Question: I am not considering SQL injections as of now will do it once i am done with this problem
The problem i have is when i am trying to insert data on the server through AsyncTask the values are inserted twice. I tried using counter to check whether the AsyncTask is called twice or not but the value is " 1 ".
// This is My Class file
'''
public class Add extends Activity implements OnItemSelectedListener {
String picturePath;
final String fontPath1 = "fonts/COPRGTB.TTF";
int cnt=0;
// --------------------------------------------
private static int RESULT_LOAD_IMAGE = 1;
private static final int PICK_FROM_GALLERY = 2;
int CAMERA_PIC_REQUEST = 1337;
String SD_CARD_IMAGE_PATH = null;
Bitmap thumbnail = null;
private static final int OG = 4;
Cursor cursor;
private static final int CAMERA_IMAGE_CAPTURE = 0;
Uri u;
// int z=0;
String z = null;
byte b[];
String largeImagePath = "";
Uri uriLargeImage;
Uri uriThumbnailImage;
Cursor myCursor, cursor1;
int flagg = 0;
// --------------------------------------------
String FILENAME = "http://animsinc.com/test.php";
// NAME = "http://animsinc.com/upload_image.php";
private CarHelper dbcarhelper = null;
private Cursor ourCursor, cur;
String fuel[] = new String[] { "Select Any", "Petrol", "Diesel", "CNG" };
String owner[] = new String[] { "Select Any", "1 Owner", "2 Owners",
"3 Owners", "4 Owners" };
String curloc[] = new String[] { "Select Any", "Mumbai", "Pune", "Thane",
"Delhi" };
Button img, bt, af;
ImageView imgview;
PopupWindow popUp;
EditText et1, et2, et4, et5, et6;
String str1, str2, str4, str5, str6, s1, s2, s3, s4, s5, s6, s7, c1, s, i;
Spinner sp1, sp2, sp3, sp4, sp5, sp6, sp7;
CheckBox cb;
private EditText mDateDisplay;
public static String id = null;
private EditText mDateDisplayone;
private EditText mDateDisplaytwo;
private int mYear;
private int mMonth;
private int mDay;
static final int DATE_DIALOG_ID = 1;
static final int DATE_DIALOG_ID_ONE = 2;
static final int DATE_DIALOG_ID_TWO = 3;
String mm = "";
int flag = 0;
String bal;
public void setvalues(String xID) {
// TODO Auto-generated method stub
id = xID;
}
@Override
protected void onCreate(Bundle savedInstanceState) {
// TODO Auto-generated method stub
super.onCreate(savedInstanceState);
setContentView(R.layout.add_car);
Typeface tf1 = Typeface.createFromAsset(getAssets(), fontPath1);
TextView t1 = (TextView) findViewById(R.id.textView1);
TextView t2 = (TextView) findViewById(R.id.textView2);
TextView t3 = (TextView) findViewById(R.id.textView3);
TextView t4 = (TextView) findViewById(R.id.textView4);
TextView t5 = (TextView) findViewById(R.id.textView5);
TextView t6 = (TextView) findViewById(R.id.textView6);
TextView t7 = (TextView) findViewById(R.id.textView7);
TextView t8 = (TextView) findViewById(R.id.textView8);
TextView t9 = (TextView) findViewById(R.id.textView9);
TextView t10 = (TextView) findViewById(R.id.textView10);
TextView t11 = (TextView) findViewById(R.id.textView11);
TextView t12 = (TextView) findViewById(R.id.textView12);
t1.setTypeface(tf1);
t2.setTypeface(tf1);
t3.setTypeface(tf1);
t4.setTypeface(tf1);
t5.setTypeface(tf1);
t6.setTypeface(tf1);
t7.setTypeface(tf1);
t8.setTypeface(tf1);
t9.setTypeface(tf1);
t10.setTypeface(tf1);
t11.setTypeface(tf1);
t12.setTypeface(tf1);
img = (Button) findViewById(R.id.button3);
// --------------------------------
if (savedInstanceState != null) {
Bitmap carpic;
String B1 = savedInstanceState.getString("message");
// Toast.makeText(this, "SavedYeah"+B1, Toast.LENGTH_LONG).show();
BitmapFactory.Options opts = new BitmapFactory.Options();
opts.inSampleSize = OG;
carpic = BitmapFactory.decodeFile((B1), opts);
System.gc();
if (carpic != null) {
imageCam(carpic);
}
}
// --------------------------------
setRequestedOrientation(ActivityInfo.SCREEN_ORIENTATION_PORTRAIT);
imgview = (ImageView) this.findViewById(R.id.imageView1);
img.setOnClickListener(click_img);
Toast.makeText(getApplicationContext(), "bal=" + bal, Toast.LENGTH_LONG)
.show();
et1 = (EditText) findViewById(R.id.editText1);
et2 = (EditText) findViewById(R.id.editText2);
et4 = (EditText) findViewById(R.id.editText4);
et5 = (EditText) findViewById(R.id.editText5);
et6 = (EditText) findViewById(R.id.editText6);
sp1 = (Spinner) findViewById(R.id.spinner1);
sp1.setOnItemSelectedListener(this);
sp2 = (Spinner) findViewById(R.id.spinner2);
sp2.setOnItemSelectedListener(this);
sp3 = (Spinner) findViewById(R.id.spinner3);
// sp3.setOnItemSelectedListener(this);
sp4 = (Spinner) findViewById(R.id.spinner4);
@SuppressWarnings("unchecked")
ArrayAdapter spnfuel = new ArrayAdapter(this, R.layout.spin_adptr, fuel);
spnfuel.setDropDownViewResource(R.layout.spin_drop);
sp4.setAdapter(spnfuel);
// sp4.setOnItemSelectedListener(this);
sp5 = (Spinner) findViewById(R.id.spinner5);
@SuppressWarnings("unchecked")
ArrayAdapter spncurloc = new ArrayAdapter(this, R.layout.spin_adptr,
curloc);
spncurloc.setDropDownViewResource(R.layout.spin_drop);
sp5.setAdapter(spncurloc);
// sp5.setOnItemSelectedListener(this);
sp6 = (Spinner) findViewById(R.id.spinner6);
@SuppressWarnings("unchecked")
ArrayAdapter spnowner = new ArrayAdapter(this, R.layout.spin_adptr,
owner);
spnowner.setDropDownViewResource(R.layout.spin_drop);
sp6.setAdapter(spnowner);
// sp6.setOnItemSelectedListener(this);
sp7 = (Spinner) findViewById(R.id.spinner7);
@SuppressWarnings("unchecked")
ArrayAdapter spnreg = new ArrayAdapter(this, R.layout.spin_adptr,
curloc);
spnreg.setDropDownViewResource(R.layout.spin_drop);
sp7.setAdapter(spnreg);
af = (Button) findViewById(R.id.img);
//af.setTypeface(tf1);
af.setOnClickListener(new OnClickListener() {
public void onClick(View v) {
flag = 1;
if ((et1.getText().length() == 0)
|| (et2.getText().length() == 0)
|| (et4.getText().length() == 0)
|| (et5.getText().length() == 0)
|| (et6.getText().length() == 0)) {
} else {
if (cb.isChecked()) {
c1 = cb.getText().toString();
// Toast.makeText(getApplicationContext(), "c=" +
// c,Toast.LENGTH_LONG).show();
} else {
c1 = "Not Negotiable";
}
// spinner values
s1 = sp1.getSelectedItem().toString();
s2 = sp2.getSelectedItem().toString();
s3 = sp3.getSelectedItem().toString();
s4 = sp4.getSelectedItem().toString();
s5 = sp5.getSelectedItem().toString();
s6 = sp6.getSelectedItem().toString();
s7 = sp7.getSelectedItem().toString();
// edittext values
str1 = et1.getText().toString();
str2 = et2.getText().toString();
str4 = et4.getText().toString();
str5 = et5.getText().toString();
str6 = et6.getText().toString();
Toast.makeText(
getApplicationContext(),
s1 + s2 + s3 + s4 + s5 + s6 + s7 + str1 + str2
+ str4 + str5 + str6 + c1,
Toast.LENGTH_LONG).show();
}
}
});
dbcarhelper = new CarHelper(this);
dbcarhelper.createDatabase();
dbcarhelper.openDataBase();
if (s != null) {
startManagingCursor(ourCursor);
}
// Toast.makeText(getApplicationContext(), s ,
// Toast.LENGTH_LONG).show();
dbcarhelper.disp();
CarHelper h = new CarHelper(getApplicationContext());
List<String> lab = h.getAllLab();
ArrayAdapter<String> dataAdap = new ArrayAdapter<String>(this,
R.layout.spin_adptr, lab);
dataAdap.setDropDownViewResource(R.layout.spin_drop);
sp1.setAdapter(dataAdap);
sp1.setOnItemSelectedListener(this);
if (i != null) {
startManagingCursor(cur);
}
// Toast.makeText(getApplicationContext(), i ,
// Toast.LENGTH_LONG).show();
sp2.setOnItemSelectedListener(this);
cb = (CheckBox) findViewById(R.id.checkBox1);
//cb.setTypeface(tf1);
Button pickDate = (Button) findViewById(R.id.button4);
//pickDate.setTypeface(tf1);
pickDate.setOnClickListener(new View.OnClickListener() {
public void onClick(View v) {
showDialog(DATE_DIALOG_ID);
}
});
final Calendar c = Calendar.getInstance();
mYear = c.get(Calendar.YEAR);
mMonth = c.get(Calendar.MONTH);
mDay = c.get(Calendar.DAY_OF_MONTH);
updateDisplay();
bt = (Button) findViewById(R.id.button2);
//bt.setTypeface(tf1);
bt.setOnClickListener(new OnClickListener() {
public void onClick(View v) {
if ((et1.getText().length() == 0)
|| (et2.getText().length() == 0)
|| (et4.getText().length() == 0)
|| (et5.getText().length() == 0)
|| (et6.getText().length() == 0)) {
Toast.makeText(getApplicationContext(),
"Please enter all the details", Toast.LENGTH_LONG)
.show();
} else {
if (cb.isChecked()) {
c1 = cb.getText().toString();
// Toast.makeText(getApplicationContext(), "c=" +
// c,Toast.LENGTH_LONG).show();
} else {
c1 = "Not Negotiable";
}
// spinner values
s1 = sp1.getSelectedItem().toString();
s2 = sp2.getSelectedItem().toString();
s3 = sp3.getSelectedItem().toString();
s4 = sp4.getSelectedItem().toString();
s5 = sp5.getSelectedItem().toString();
s6 = sp6.getSelectedItem().toString();
s7 = sp7.getSelectedItem().toString();
// edittext values
str1 = et1.getText().toString();
// Toast.makeText(getApplicationContext(), "km=" +
// str1,Toast.LENGTH_LONG).show();
str2 = et2.getText().toString();
str4 = et4.getText().toString();
str5 = et5.getText().toString();
str6 = et6.getText().toString();
startDownload();
et1.setText("");
et2.setText("");
et4.setText("");
et5.setText("");
et6.setText("");
sp1.setSelection(0);
sp2.setSelection(0);
sp3.setSelection(0);
sp4.setSelection(0);
sp5.setSelection(0);
sp6.setSelection(0);
sp7.setSelection(0);
}
}
});
}
public void imageCam(Bitmap thumbnail) {
flag = 1;
Bitmap photo = thumbnail;
ByteArrayOutputStream bos = new ByteArrayOutputStream();
photo.compress(Bitmap.CompressFormat.JPEG, 70, bos);
b = bos.toByteArray();
bal = Base64.encodeBytes(b);
ImageView imageview = (ImageView) findViewById(R.id.imageView1);
String BX1 = android.os.Build.MANUFACTURER;
if (BX1.equalsIgnoreCase("samsung") && flagg == 0) {
// Toast.makeText(getApplicationContext(), "Device man"+BX1,
// Toast.LENGTH_LONG).show();
Matrix matrix = new Matrix();
matrix.postRotate(90);
photo = Bitmap.createBitmap(photo, 0, 0, photo.getWidth(),
photo.getHeight(), matrix, true);
}
// Bitmap bt=Bitmap.createScaledBitmap(photo, 200, 400, false);
imageview.setImageBitmap(photo);
}
private void startDownload() {
new AddTask().execute(FILENAME);
}
@Override
protected void onPause() {
// TODO Auto-generated method stub
super.onPause();
}
@Override
public void onBackPressed() {
// TODO Auto-generated method stub
super.onBackPressed();
}
private View.OnClickListener click_img = new View.OnClickListener() {
@Override
public void onClick(View v) {
openNewGameDialog();
}
};
String[] B = { "Camera", "Gallery" };
private void openNewGameDialog() {
new AlertDialog.Builder(this).setItems(B,
new DialogInterface.OnClickListener() {
public void onClick(DialogInterface dialoginterface, int i) {
if (i == 0) {
String BX1 = android.os.Build.MANUFACTURER;
if (BX1.equalsIgnoreCase("samsung")) {
// Toast.makeText(getApplicationContext(),
// "Device man"+BX1, Toast.LENGTH_LONG).show();
Intent intent = new Intent(
MediaStore.ACTION_IMAGE_CAPTURE);
startActivityForResult(intent,
CAMERA_IMAGE_CAPTURE);
} else {
Intent cameraIntent = new Intent(
android.provider.MediaStore.ACTION_IMAGE_CAPTURE);
startActivityForResult(cameraIntent,
CAMERA_PIC_REQUEST);
}
}
else if (i == 1) {
// Intent in = new
// Intent(Intent.ACTION_PICK,android.provider.MediaStore.Images.Media.EXTERNAL_CONTENT_URI);
// startActivityForResult(in, RESULT_LOAD_IMAGE);
Intent intent = new Intent(Intent.ACTION_PICK);
intent.setType("image/*");
startActivityForResult(intent, RESULT_LOAD_IMAGE);
}
}
}).show();
}
protected void onActivityResult(int requestCode, int resultCode, Intent data) {
super.onActivityResult(requestCode, resultCode, data);
if (requestCode == CAMERA_IMAGE_CAPTURE
&& resultCode == Activity.RESULT_OK) {
flagg = 0;
// Describe the columns you'd like to have returned. Selecting from
// the Thumbnails location gives you both the Thumbnail Image ID, as
// well as the original image ID
String[] projection = {
MediaStore.Images.Thumbnails._ID, // The columns we want
MediaStore.Images.Thumbnails.IMAGE_ID,
MediaStore.Images.Thumbnails.KIND,
MediaStore.Images.Thumbnails.DATA };
String selection = MediaStore.Images.Thumbnails.KIND + "=" + // Select
// only
// mini's
MediaStore.Images.Thumbnails.MINI_KIND;
String sort = MediaStore.Images.Thumbnails._ID + " DESC";
// At the moment, this is a bit of a hack, as I'm returning ALL
// images, and just taking the latest one. There is a better way to
// narrow this down I think with a WHERE clause which is currently
// the selection variable
myCursor = this.managedQuery(
MediaStore.Images.Thumbnails.EXTERNAL_CONTENT_URI,
projection, selection, null, sort);
long imageId = 0l;
long thumbnailImageId = 0l;
String thumbnailPath = "";
try {
myCursor.moveToFirst();
imageId = myCursor
.getLong(myCursor
.getColumnIndexOrThrow(MediaStore.Images.Thumbnails.IMAGE_ID));
thumbnailImageId = myCursor
.getLong(myCursor
.getColumnIndexOrThrow(MediaStore.Images.Thumbnails._ID));
thumbnailPath = myCursor
.getString(myCursor
.getColumnIndexOrThrow(MediaStore.Images.Thumbnails.DATA));
} finally {
// myCursor.close();
}
// Create new Cursor to obtain the file Path for the large image
String[] largeFileProjection = {
MediaStore.Images.ImageColumns._ID,
MediaStore.Images.ImageColumns.DATA };
String largeFileSort = MediaStore.Images.ImageColumns._ID + " DESC";
myCursor = this.managedQuery(
MediaStore.Images.Media.EXTERNAL_CONTENT_URI,
largeFileProjection, null, null, largeFileSort);
largeImagePath = "";
try {
myCursor.moveToFirst();
// This will actually give yo uthe file path location of the
// image.
largeImagePath = myCursor
.getString(myCursor
.getColumnIndexOrThrow(MediaStore.Images.ImageColumns.DATA));
} finally {
// myCursor.close();
}
// These are the two URI's you'll be interested in. They give you a
// handle to the actual images
uriLargeImage = Uri.withAppendedPath(
MediaStore.Images.Media.EXTERNAL_CONTENT_URI,
String.valueOf(imageId));
uriThumbnailImage = Uri.withAppendedPath(
MediaStore.Images.Thumbnails.EXTERNAL_CONTENT_URI,
String.valueOf(thumbnailImageId));
// I've left out the remaining code, as all I do is assign the URI's
// to my own objects anyways...
// Toast.makeText(this, ""+largeImagePath,
// Toast.LENGTH_LONG).show();
// Toast.makeText(this, ""+uriLargeImage, Toast.LENGTH_LONG).show();
// Toast.makeText(this, ""+uriThumbnailImage,
// Toast.LENGTH_LONG).show();
if (largeImagePath != null) {
// Toast.makeText(this, "LARGE YES"+largeImagePath,
// Toast.LENGTH_LONG).show();
BitmapFactory.Options opts = new BitmapFactory.Options();
opts.inSampleSize = OG;
// thumbnail = (BitmapFactory.decodeFile(picturePath));
thumbnail = BitmapFactory.decodeFile((largeImagePath), opts);
System.gc();
if (thumbnail != null) {
// Toast.makeText(this, "Try Without Saved Instance",
// Toast.LENGTH_LONG).show();
imageCam(thumbnail);
}
}
if (uriLargeImage != null) {
// Toast.makeText(this, ""+uriLargeImage,
// Toast.LENGTH_LONG).show();
}
if (uriThumbnailImage != null) {
// Toast.makeText(this, ""+uriThumbnailImage,
// Toast.LENGTH_LONG).show();
}
}
if (requestCode == 1337 && resultCode == RESULT_OK) {
flagg = 0;
Bundle extras = data.getExtras();
// if (extras!=null){
if (extras.keySet().contains("data")) {
BitmapFactory.Options options = new BitmapFactory.Options();
// options.inSampleSize = 1;
// options.inPurgeable = true;
// options.inInputShareable = true;
thumbnail = (Bitmap) extras.get("data");
// image(thumbnail);
if (thumbnail != null) {
// Toast.makeText(this, "YES Thumbnail",
// Toast.LENGTH_LONG).show();
BitmapFactory.Options opt = new BitmapFactory.Options();
// options.inSampleSize = 1;
// options.inPurgeable = true;
// options.inInputShareable = true;
thumbnail = (Bitmap) extras.get("data");
imageCam(thumbnail);
}
} else {
Uri imageURI = getIntent().getData();
ImageView imageview = (ImageView) findViewById(R.id.imageView1);
imageview.setImageURI(imageURI);
if (imageURI != null) {
// Toast.makeText(this, "YES Image Uri",
// Toast.LENGTH_LONG).show();
}
// Toast.makeText(CreateProfile.this, "Picture NOt taken",
// Toast.LENGTH_LONG).show();
}
}
if (requestCode == RESULT_LOAD_IMAGE && resultCode == RESULT_OK
&& null != data) {
Uri selectedImage = data.getData();
flagg = 1;
String[] filePathColumn = { MediaStore.Images.Media.DATA };
cursor1 = getContentResolver().query(selectedImage, filePathColumn,
null, null, null);
cursor1.moveToFirst();
int columnIndex = cursor1.getColumnIndex(filePathColumn[0]);
String picturePath = cursor1.getString(columnIndex);
// cursor.close();
BitmapFactory.Options opts = new BitmapFactory.Options();
opts.inSampleSize = OG;
// thumbnail = (BitmapFactory.decodeFile(picturePath));
thumbnail = BitmapFactory.decodeFile((picturePath), opts);
System.gc();
if (thumbnail != null) {
imageCam(thumbnail);
} else {
Toast.makeText(this, "Please select a different picture",
Toast.LENGTH_LONG).show();
}
}
else {
// imgview.setBackgroundResource(R.drawable.bbtb);
}
}
@Override
public void onItemSelected(AdapterView<?> parent, View position, int arg2,
long arg3) {
int id = parent.getId();
switch (id) {
case R.id.spinner1:
String b = sp1.getSelectedItem().toString();
if (b != null) {
dbcarhelper.m_pop(b);
}
CarHelper ch = new CarHelper(getApplicationContext());
List<String> lables = ch.getAllLabels();
ArrayAdapter<String> dataAdapter = new ArrayAdapter<String>(this,
R.layout.spin_adptr, lables);
dataAdapter.setDropDownViewResource(R.layout.spin_drop);
sp2.setAdapter(dataAdapter);
break;
case R.id.spinner2:
String a = sp2.getSelectedItem().toString();
if (a != null) {
dbcarhelper.v_pop(a);
}
CarHelper c = new CarHelper(getApplicationContext());
List<String> lable = c.getAllLabel();
ArrayAdapter<String> dAdapter = new ArrayAdapter<String>(this,
R.layout.spin_adptr, lable);
dAdapter.setDropDownViewResource(R.layout.spin_drop);
sp3.setAdapter(dAdapter);
break;
}
}
@Override
public void onNothingSelected(AdapterView<?> arg0) {
// TODO Auto-generated method stub
}
protected Dialog onCreateDialog(int id) {
switch (id) {
case DATE_DIALOG_ID:
return new DatePickerDialog(this, mDateSetListener, mYear, mMonth,
mDay);
case DATE_DIALOG_ID_ONE:
return new DatePickerDialog(this, mDateSetListenerone, mYear,
mMonth, mDay);
case DATE_DIALOG_ID_TWO:
return new DatePickerDialog(this, mDateSetListenertwo, mYear,
mMonth, mDay);
}
return null;
}
private DatePickerDialog.OnDateSetListener mDateSetListenertwo = new DatePickerDialog.OnDateSetListener() {
public void onDateSet(DatePicker view, int year, int monthOfYear,
int dayOfMonth) {
mYear = year;
mMonth = monthOfYear;
mDay = dayOfMonth;
updateDisplaytwo();
}
};
protected void onPrepareDialog(int id, Dialog dialog) {
switch (id) {
case DATE_DIALOG_ID:
((DatePickerDialog) dialog).updateDate(mYear, mMonth, mDay);
break;
case DATE_DIALOG_ID_ONE:
((DatePickerDialog) dialog).updateDate(mYear, mMonth, mDay);
break;
case DATE_DIALOG_ID_TWO:
((DatePickerDialog) dialog).updateDate(mYear, mMonth, mDay);
break;
}
}
private void updateDisplaytwo() {
int month = mMonth + 1;
if (month == 1) {
mm = "Jan";
} else if (month == 2) {
mm = "Feb";
} else if (month == 3) {
mm = "Mar";
} else if (month == 4) {
mm = "Apr";
} else if (month == 5) {
mm = "May";
} else if (month == 6) {
mm = "Jun";
}
else if (month == 7) {
mm = "Jul";
} else if (month == 8) {
mm = "Aug";
} else if (month == 9) {
mm = "Sep";
} else if (month == 10) {
mm = "Oct";
}
else if (month == 11) {
mm = "Nov";
}
else if (month == 12) {
mm = "Dec";
}
mDateDisplaytwo.setText(new StringBuilder()
// Month is 0 based so add 1
.append(mDay).append("-")
// .append(mMonth + 1).append("-")
.append(mm).append("-")
.append(mYear).append(""));
}
private void updateDisplay() {
int month = mMonth + 1;
if (month == 1) {
mm = "Jan";
} else if (month == 2) {
mm = "Feb";
} else if (month == 3) {
mm = "Mar";
} else if (month == 4) {
mm = "Apr";
} else if (month == 5) {
mm = "May";
} else if (month == 6) {
mm = "Jun";
}
else if (month == 7) {
mm = "Jul";
} else if (month == 8) {
mm = "Aug";
} else if (month == 9) {
mm = "Sep";
} else if (month == 10) {
mm = "Oct";
}
else if (month == 11) {
mm = "Nov";
}
else if (month == 12) {
mm = "Dec";
}
et5.setText(new StringBuilder()
// Month is 0 based so add 1
.append(mDay).append("-")
// .append(mMonth + 1).append("-")
.append(mm).append("-")
.append(mYear).append(""));
}
private DatePickerDialog.OnDateSetListener mDateSetListener = new DatePickerDialog.OnDateSetListener() {
public void onDateSet(DatePicker view, int year, int monthOfYear,
int dayOfMonth) {
mYear = year;
mMonth = monthOfYear;
mDay = dayOfMonth;
updateDisplay();
}
};
private DatePickerDialog.OnDateSetListener mDateSetListenerone = new DatePickerDialog.OnDateSetListener() {
public void onDateSet(DatePicker view, int year, int monthOfYear,
int dayOfMonth) {
mYear = year;
mMonth = monthOfYear;
mDay = dayOfMonth;
updateDisplayone();
}
};
private void updateDisplayone() {
int month = mMonth + 1;
if (month == 1) {
mm = "Jan";
} else if (month == 2) {
mm = "Feb";
} else if (month == 3) {
mm = "Mar";
} else if (month == 4) {
mm = "Apr";
} else if (month == 5) {
mm = "May";
} else if (month == 6) {
mm = "Jun";
}
else if (month == 7) {
mm = "Jul";
} else if (month == 8) {
mm = "Aug";
} else if (month == 9) {
mm = "Sep";
} else if (month == 10) {
mm = "Oct";
}
else if (month == 11) {
mm = "Nov";
}
else if (month == 12) {
mm = "Dec";
}
mDateDisplayone.setText(new StringBuilder()
// Month is 0 based so add 1
.append(mDay).append("-")
// .append(mMonth + 1).append("-")
.append(mm).append("-")
.append(mYear).append(""));
}
public class AddTask extends AsyncTask<String, Integer, String> {
@Override
protected void onPreExecute() {
super.onPreExecute();
}
@Override
protected void onPostExecute(String result) {
super.onPostExecute(result);
Toast.makeText(Add.this, "Result=" + result + "cnt= " + cnt, 1000).show();
}
@Override
protected void onProgressUpdate(Integer... values) {
// TODO Auto-generated method stub
super.onProgressUpdate(values);
}
@Override
protected String doInBackground(String... params) {
String is = null;
String trans = "No", ac = "No", lockk = "No", roof = "No", win = "No", seat = "No", stearing = "No", player = "No", wheel = "No", sys = "No", dr = "No";
HttpClient httpclient = new DefaultHttpClient();
HttpPost httppost = new HttpPost("http://animsinc.com/test.php");
try {
List<NameValuePair> nameValuePairs = new ArrayList<NameValuePair>(
30);
nameValuePairs.add(new BasicNameValuePair("Make", s1));
nameValuePairs.add(new BasicNameValuePair("Model", s2));
nameValuePairs.add(new BasicNameValuePair("Version", s3));
nameValuePairs.add(new BasicNameValuePair("FuelType", s4));
nameValuePairs.add(new BasicNameValuePair("Kilo", str1));
nameValuePairs.add(new BasicNameValuePair("Price", str2));
nameValuePairs.add(new BasicNameValuePair("Reg", s7));
nameValuePairs.add(new BasicNameValuePair("Color", str4));
nameValuePairs.add(new BasicNameValuePair("Mdate", str5));
nameValuePairs.add(new BasicNameValuePair("Desc", str6));
nameValuePairs.add(new BasicNameValuePair("Loc", s5));
nameValuePairs.add(new BasicNameValuePair("Owners", s6));
nameValuePairs.add(new BasicNameValuePair("Negot", c1));
nameValuePairs.add(new BasicNameValuePair("Trans", trans));
nameValuePairs.add(new BasicNameValuePair("Drive", dr));
nameValuePairs.add(new BasicNameValuePair("Lockk", lockk));
nameValuePairs.add(new BasicNameValuePair("AC", ac));
nameValuePairs.add(new BasicNameValuePair("Window", win));
nameValuePairs
.add(new BasicNameValuePair("Stearing", stearing));
nameValuePairs.add(new BasicNameValuePair("Seats", seat));
nameValuePairs.add(new BasicNameValuePair("Player", player));
nameValuePairs.add(new BasicNameValuePair("Sunroof", roof));
nameValuePairs.add(new BasicNameValuePair("Sound", sys));
nameValuePairs.add(new BasicNameValuePair("Wheel", wheel));
nameValuePairs.add(new BasicNameValuePair("Seller_ID", id));
nameValuePairs.add(new BasicNameValuePair("Image", bal));
httppost.setEntity(new UrlEncodedFormEntity(nameValuePairs));
httpclient.execute(httppost);
cnt++;
HttpResponse response = httpclient.execute(httppost);
HttpEntity entity = response.getEntity();
is = EntityUtils.toString(entity);
} catch (ClientProtocolException e) {
// TODO Auto-generated catch block
} catch (UnsupportedEncodingException e) {
e.printStackTrace();
} catch (IOException e) {
// TODO Auto-generated catch block
}
return Integer.toString(cnt);
}
}
}
'''
//This is My PHP code test.php
'''
<?php
require 'DbConnect.php';
$Make = $_POST["Make"];
$Model = $_POST["Model"];
$Version= $_POST["Version"];
$FuelType= $_POST["FuelType"];
$Kilo = $_POST["Kilo"];
$Price= $_POST["Price"];
$Reg= $_POST["Reg"];
$Color= $_POST["Color"];
$Mdate= $_POST["Mdate"];
$Desc= $_POST["Desc"];
$Loc= $_POST["Loc"];
$Owners = $_POST["Owners"];
$Negot= $_POST["Negot"];
$Trans= $_POST["Trans"];
$AC= $_POST["AC"];
$car_lockk= $_POST["Lockk"];
$Sunroof= $_POST["Sunroof"];
$Window= $_POST["Window"];
$Seat= $_POST["Seats"];
$Stearing= $_POST["Stearing"];
$Music= $_POST["Player"];
$Wheels= $_POST["Wheel"];
$Sound= $_POST["Sound"];
$Drive= $_POST["Drive"];
$IMG= $_POST["Image"];
$ID = $_POST["Seller_ID"];
$query2 = "INSERT INTO used_cars (make, model, version, color, manufacturing_date, km_driven, fuel_type, expected_price, negotiable, registration_place, no_of_owners, description, current_location, transmission, ac, sunroof, window, seats, stearing, player, wheels, sound_system, drive, car_lockk, seller_id, img) VALUES ('$Make', '$Model', '$Version', '$Color', '$Mdate', '$Kilo', '$FuelType', '$Price', '$Negot', '$Reg', '$Owners', '$Desc', '$Loc', '$Trans', '$AC', '$Sunroof', '$Window', '$Seat', '$Stearing', '$Music', '$Wheels', '$Sound', '$Drive', '$car_lockk', '$ID', '$IMG')";
if((mysql_query($query2)))
{
echo 'Success';
}else
{
echo 'Fail';
}
?>
'''
// This is my DBConnect.php
'''
<?php
$mysql_host='localhost';
$mysql_user='abc';
$mysql_pass ='abc';
if(!(@mysql_connect ($mysql_host, $mysql_user, $mysql_pass)) ||!(@mysql_select_db('animsinc_CarList')) ){
die('Not Connected');
}else{
//echo 'Connected.';
}
?>
'''

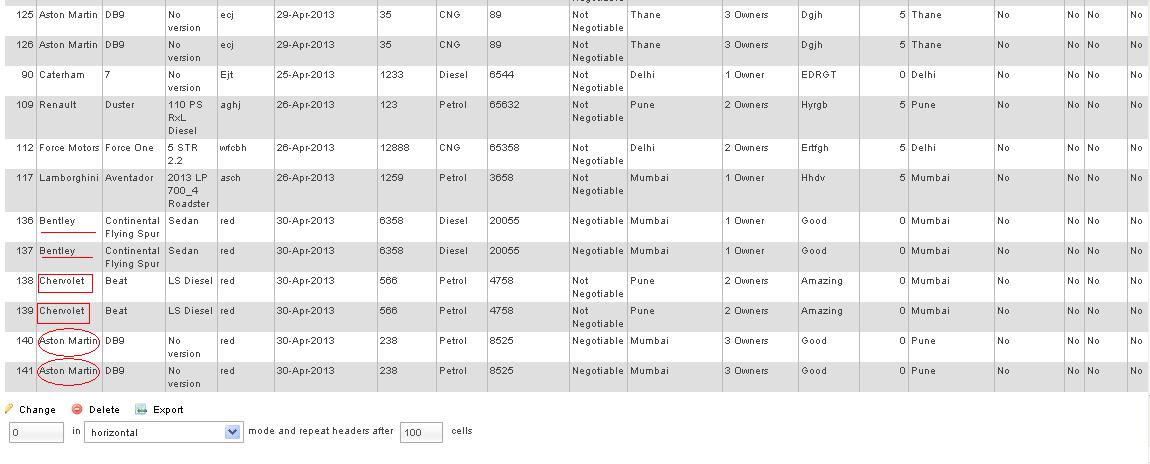
Answer: May be you need to modify this code..
'''
httppost.setEntity(new UrlEncodedFormEntity(nameValuePairs));
httpclient.execute(httppost);
cnt++;
HttpResponse response = httpclient.execute(httppost);
HttpEntity entity = response.getEntity();
'''
Use of httpclient.execute() twice might be the possible reason for the data being inserted twice.
Modify your code like this..
'''
httppost.setEntity(new UrlEncodedFormEntity(nameValuePairs));
// httpclient.execute(httppost);
cnt++;
HttpResponse response = httpclient.execute(httppost);
HttpEntity entity = response.getEntity();
'''